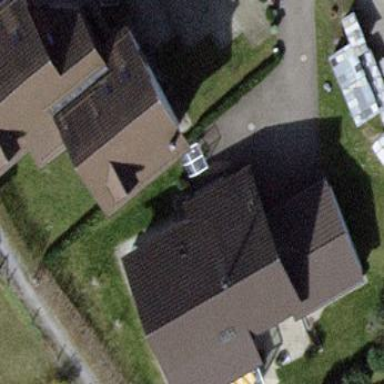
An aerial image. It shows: Gabled roof adorns the apartments building.